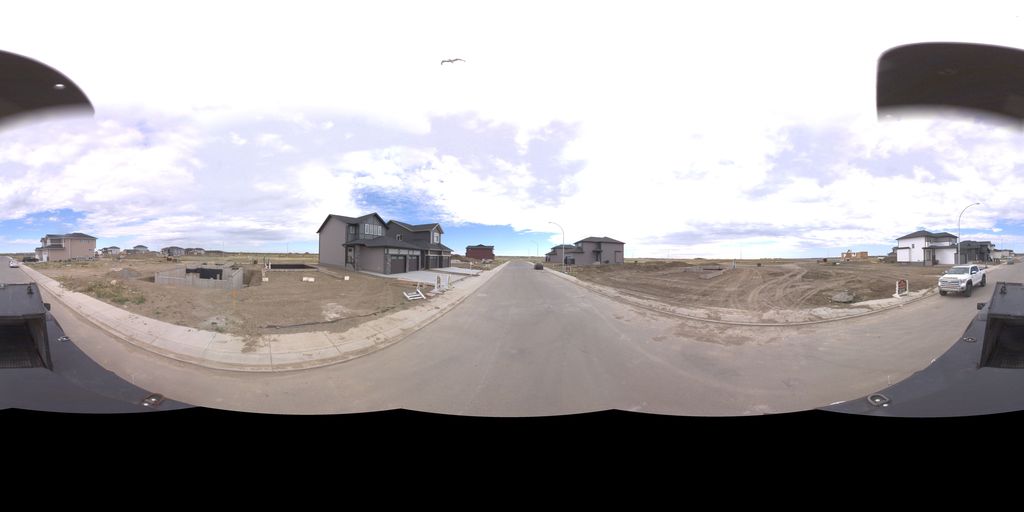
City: saskatoon